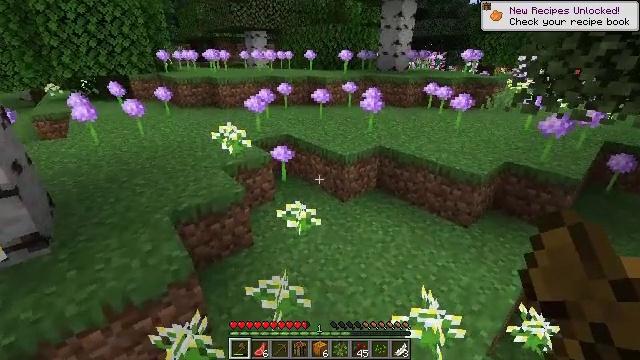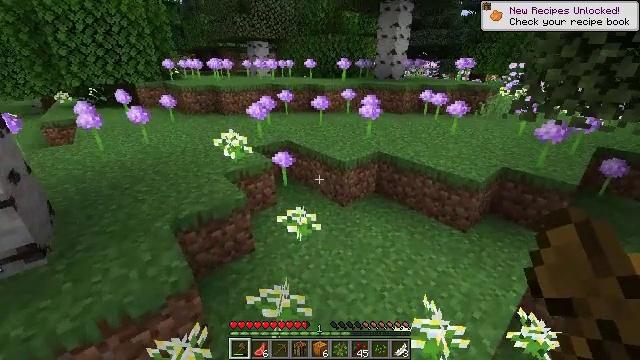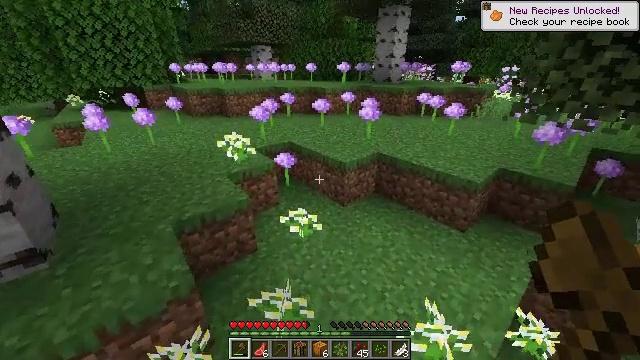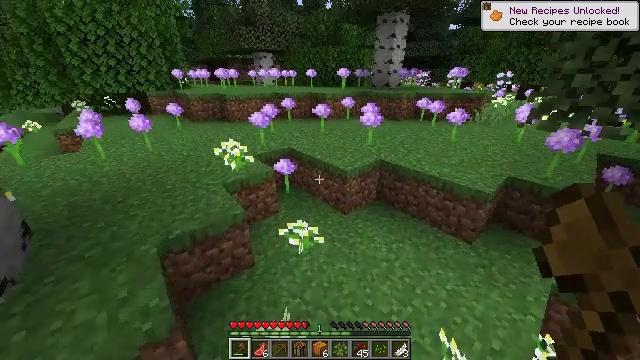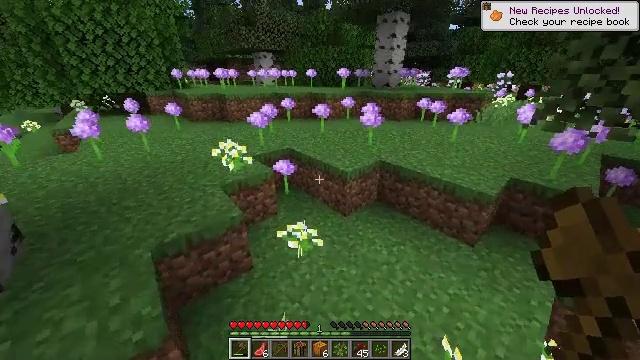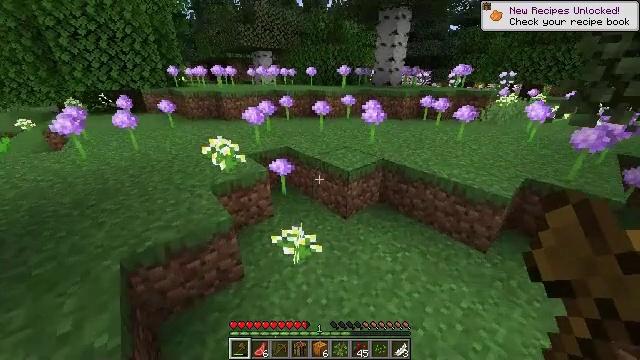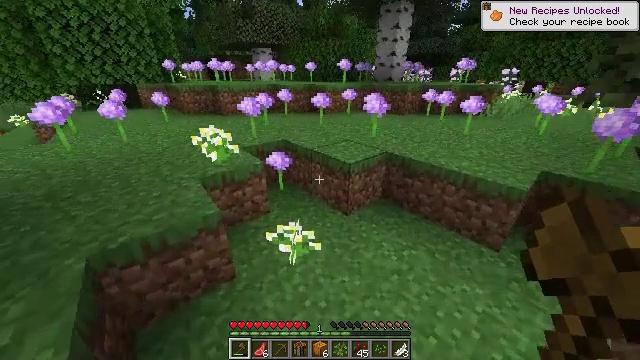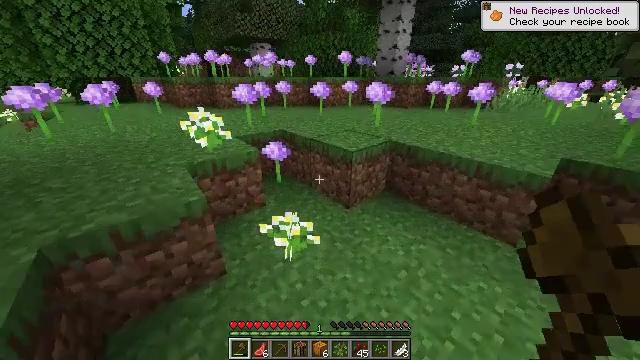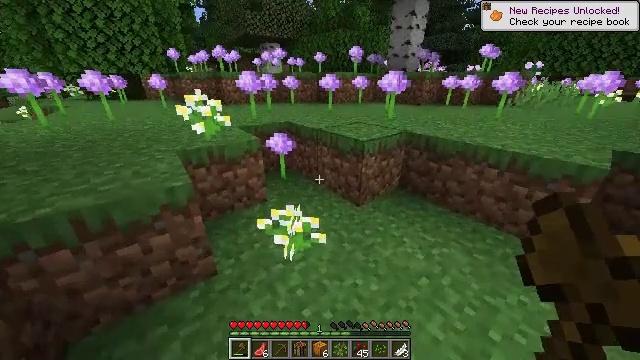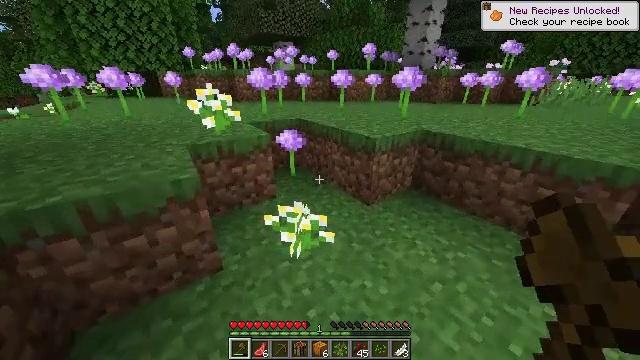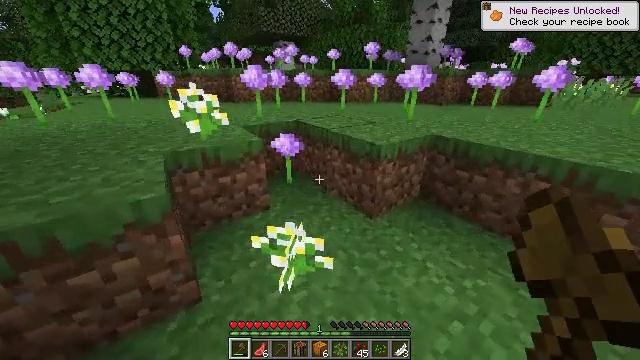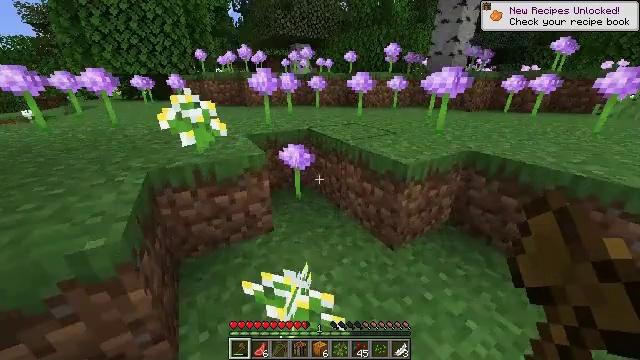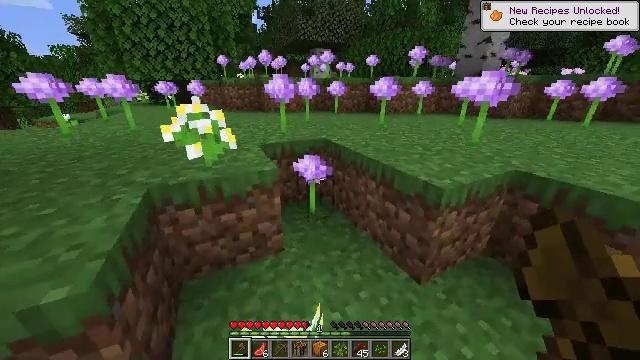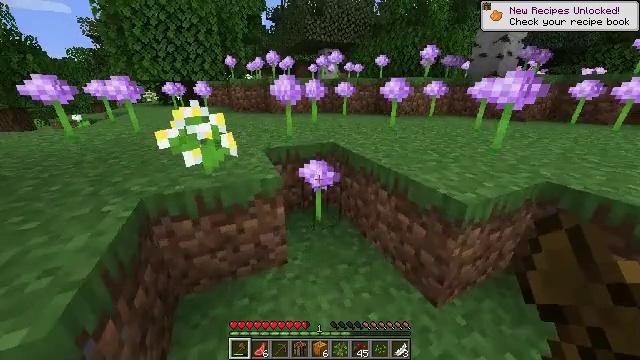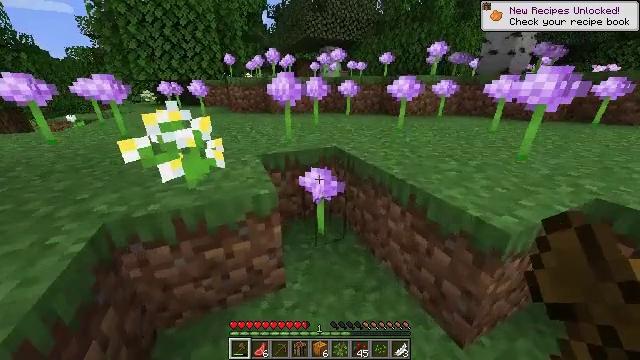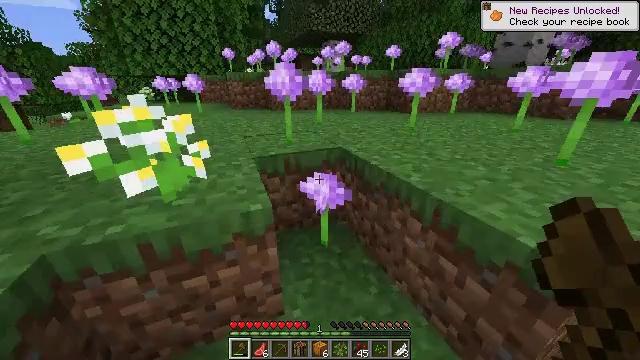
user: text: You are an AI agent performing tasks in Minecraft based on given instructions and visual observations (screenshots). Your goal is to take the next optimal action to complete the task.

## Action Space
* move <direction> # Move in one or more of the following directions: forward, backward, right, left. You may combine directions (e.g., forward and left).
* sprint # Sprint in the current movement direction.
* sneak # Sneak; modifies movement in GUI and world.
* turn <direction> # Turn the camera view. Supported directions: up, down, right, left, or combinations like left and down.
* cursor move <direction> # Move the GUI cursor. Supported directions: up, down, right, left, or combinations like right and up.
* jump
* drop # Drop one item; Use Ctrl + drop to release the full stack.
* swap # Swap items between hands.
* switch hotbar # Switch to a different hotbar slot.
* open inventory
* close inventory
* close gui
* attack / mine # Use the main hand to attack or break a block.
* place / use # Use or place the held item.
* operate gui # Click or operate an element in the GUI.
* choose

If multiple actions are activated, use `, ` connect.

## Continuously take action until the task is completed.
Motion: motion action
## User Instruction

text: Mine the allium flower.
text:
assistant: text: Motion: move forward
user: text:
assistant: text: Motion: move forward
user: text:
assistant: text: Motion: move forward
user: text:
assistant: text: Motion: move forward
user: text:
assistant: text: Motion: move forward
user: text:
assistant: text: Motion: move forward
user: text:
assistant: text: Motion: move forward
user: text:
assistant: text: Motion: move forward, turn left and up
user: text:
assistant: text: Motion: move forward, turn left
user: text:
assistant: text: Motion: move forward
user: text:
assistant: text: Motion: move forward, turn left
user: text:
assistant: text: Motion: move forward, turn left and up
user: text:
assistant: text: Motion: move forward, turn left
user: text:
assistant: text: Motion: move forward
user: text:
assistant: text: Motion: move forward, turn down
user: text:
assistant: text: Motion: turn left and down
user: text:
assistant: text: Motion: turn left and down
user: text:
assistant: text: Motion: attack / mine
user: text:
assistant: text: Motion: attack / mine
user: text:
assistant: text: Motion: no_op
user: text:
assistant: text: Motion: no_op
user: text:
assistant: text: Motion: move right
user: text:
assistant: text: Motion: no_op